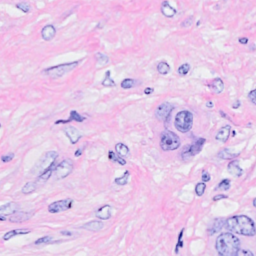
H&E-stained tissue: Breast